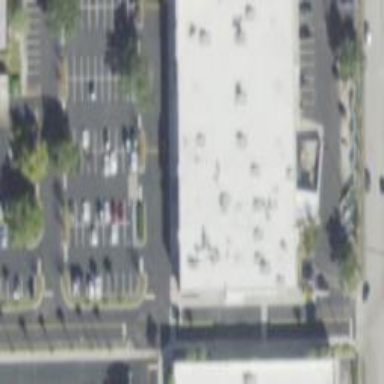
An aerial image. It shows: Retail building.